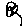
Label: flower